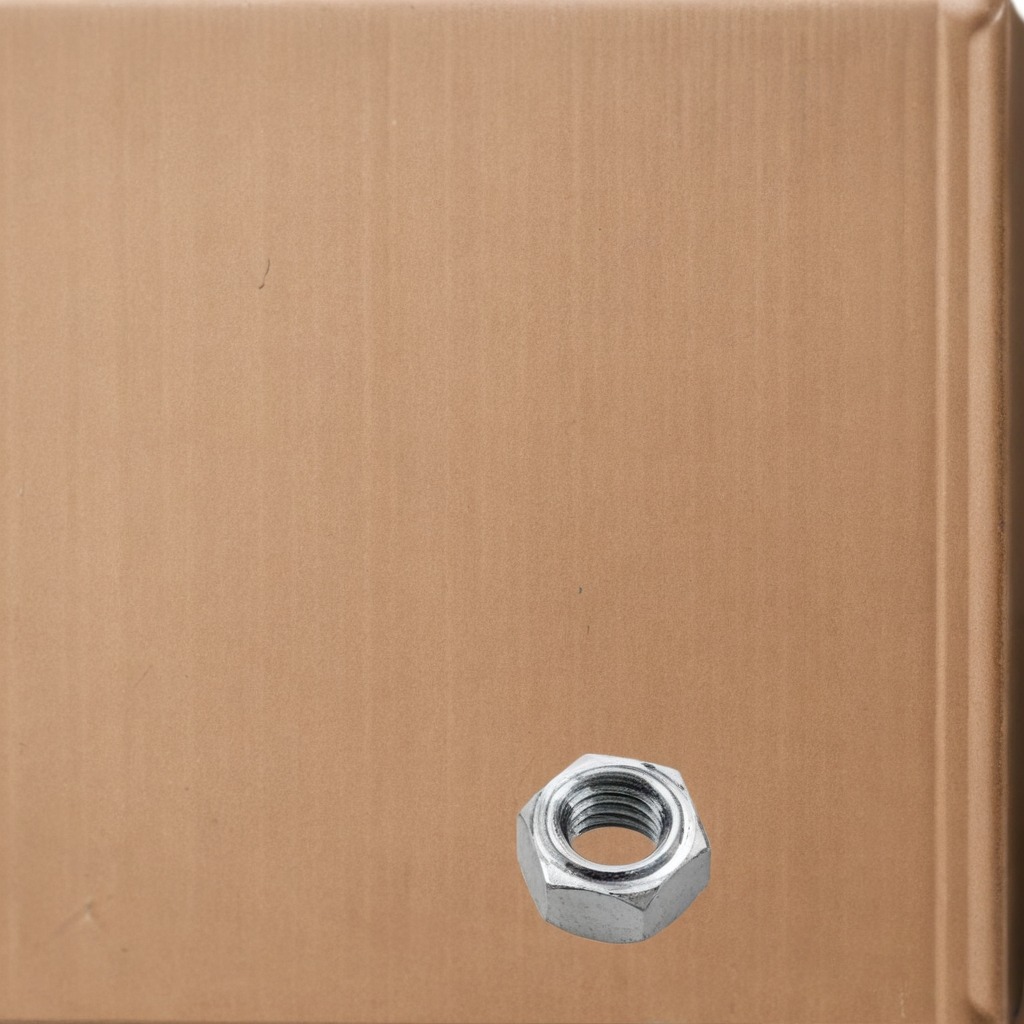
A metal nut is lying on a clean dry cardboard box surface in an outdoor workshop during daytime bright natural light soft shadows slightly creased but